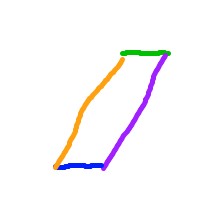
Shape: parallelogram